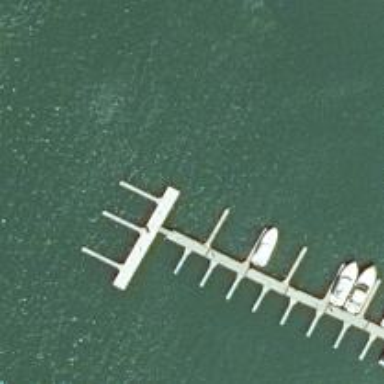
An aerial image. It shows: Pier with mooring facilities.